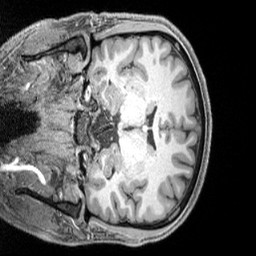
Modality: T1w
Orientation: coronal